Question: So I'm doing a simple animation on an 'NSButton' that I found <URL>
'''
button.wantsLayer = YES;
CAKeyframeAnimation *animation = [CAKeyframeAnimation animation];
animation.keyPath = @"position.x";
animation.values = @[ @0, @10, @-10, @10, @0 ];
animation.keyTimes = @[ @0, @(1 / 6.0), @(3 / 6.0), @(5 / 6.0), @1 ];
animation.duration = 0.5;
animation.additive = YES;
[button.layer addAnimation:animation forKey:@"shake"];
'''
Except, when it does wiggle side to side, it gets clipped (this is kinda hard to screenshot so here goes)

You can see, on the right side of the "2" button (the one that is being animated), the shadow/bevel is being clipped/cut off.
I thought this might be a clipsToBounds thing, but neither the button or the layer has such a property (maybe its an iOS only thing, where my background is)?
Any ideas/solutions would be appreciated :)
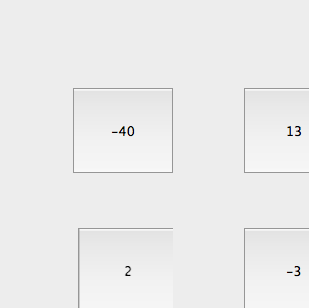
Answer: I was able to solve this issue in my project by giving the button super view its own 'CALayer' by selecting the view in IB then going to the "View Effects Inspector" and checking the tick box under "Core Animation Layer". I'm sure you could do this programmatically, but . according to <URL> it is layer backed FYI.
There may be some other key differences between our setups so if this doenst workout you let me know and I'll look into it.
It's probably irrelevant, but I'm using 'CABasicAnimation' instead of 'CAKeyFrameAnimation'